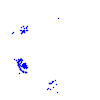
Particle: electron